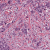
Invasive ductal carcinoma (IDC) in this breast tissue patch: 1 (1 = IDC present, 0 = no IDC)